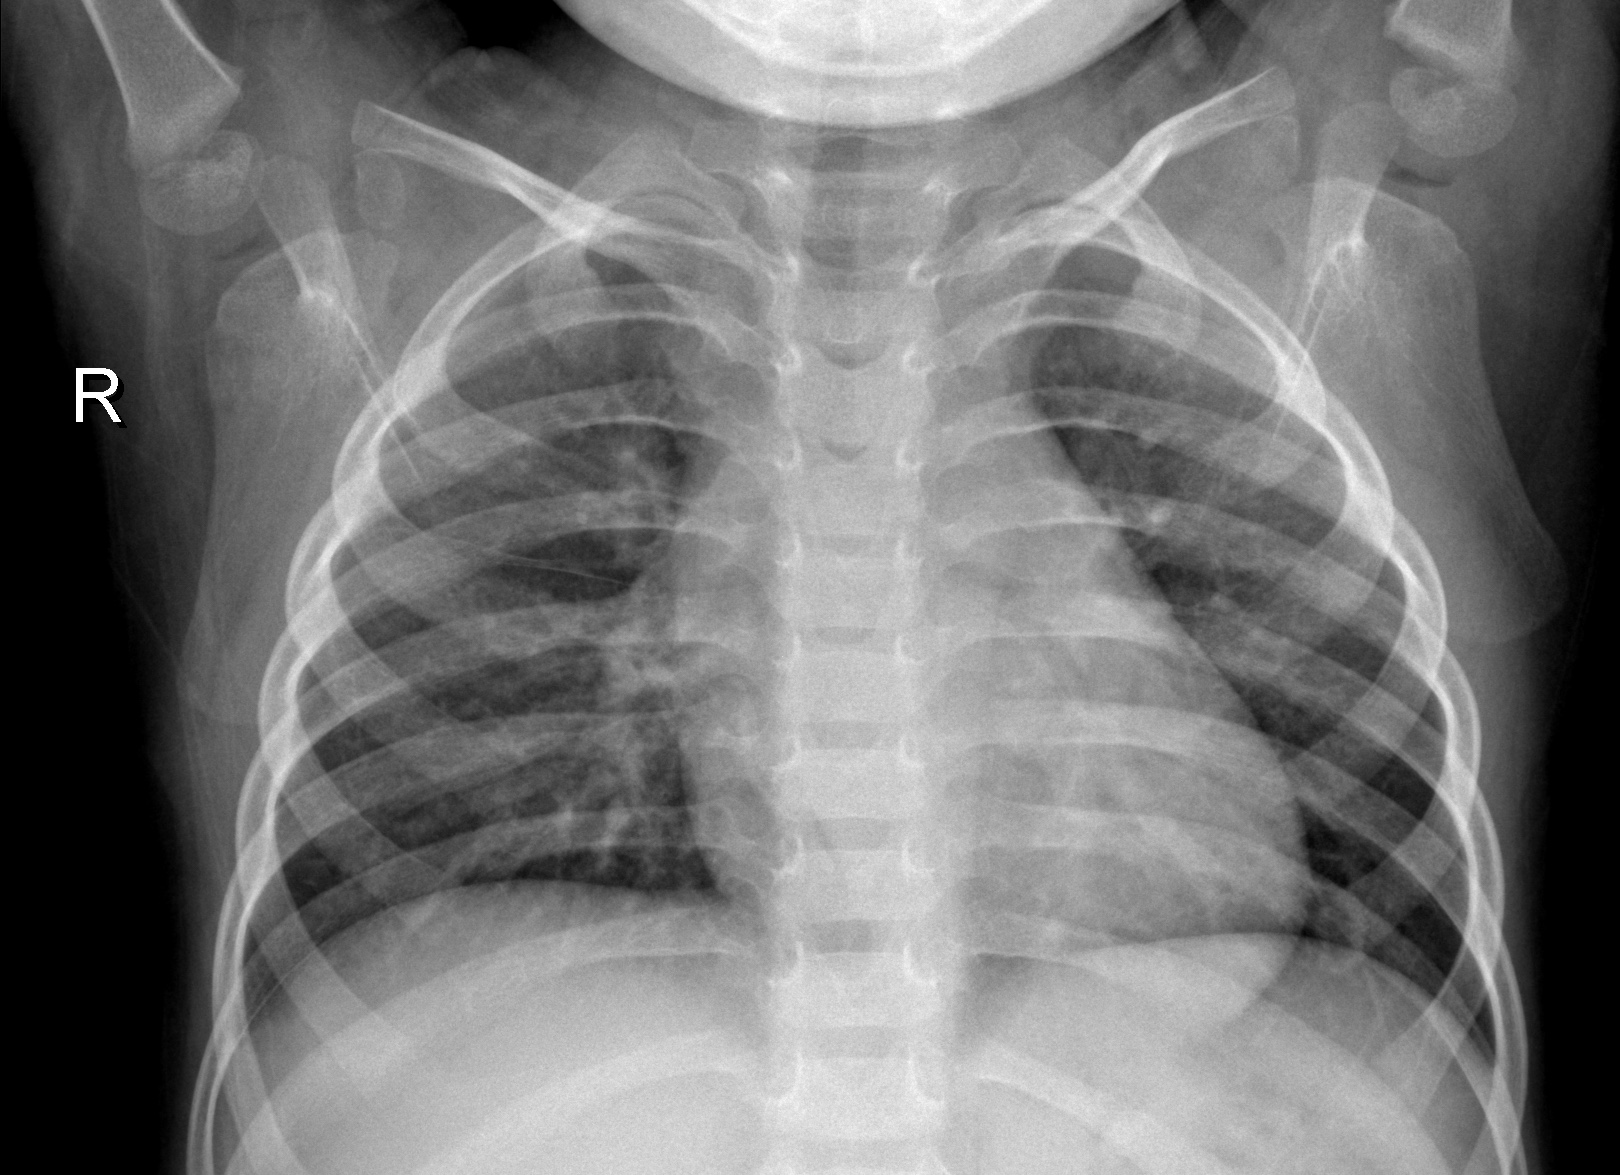
Diagnosis: NORMAL